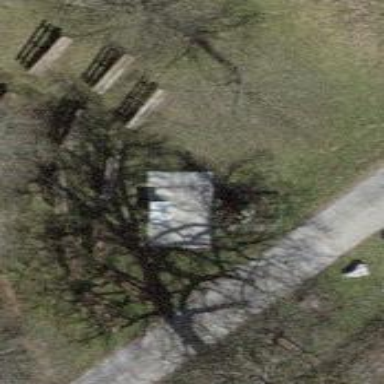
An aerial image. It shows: Wayside cross with historic significance.